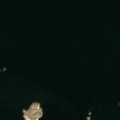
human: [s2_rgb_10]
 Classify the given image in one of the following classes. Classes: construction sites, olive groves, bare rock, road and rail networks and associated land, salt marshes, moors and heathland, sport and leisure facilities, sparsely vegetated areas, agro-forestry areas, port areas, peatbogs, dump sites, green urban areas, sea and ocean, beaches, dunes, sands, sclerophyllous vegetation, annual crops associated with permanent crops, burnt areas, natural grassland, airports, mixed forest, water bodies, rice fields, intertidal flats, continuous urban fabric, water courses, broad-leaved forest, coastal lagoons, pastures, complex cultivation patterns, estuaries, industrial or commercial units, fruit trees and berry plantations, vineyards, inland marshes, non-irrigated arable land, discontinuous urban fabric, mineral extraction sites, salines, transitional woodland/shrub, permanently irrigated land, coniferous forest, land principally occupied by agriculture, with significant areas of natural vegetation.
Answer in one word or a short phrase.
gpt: sea and ocean